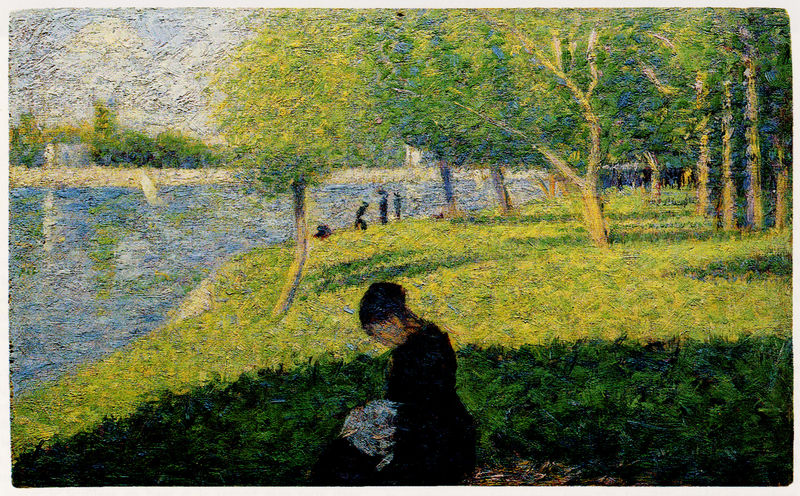
Titel: Couseuse
Künstler: Georges Pierre Seurat
Institution: Privatsammlung
Schlagwörter: baum, blau, dunkel, gemälde, himmel, schatten, wasser, weiß, wolken, baumstämme, bäume, fluss, gelb, grün, impressionismus, landschaft, menschen, ocker, see, sitzen, ufer, äste, braun, frankreich, frau, grau, hell, hintergrund, kleid, licht, paris, schwarz, gras, park, rasen, tuch, wiese, wolke, malerei, tod, trauer, öl, ast, baumstamm, halme, natur, spiegelung, stamm, zweige, gewässer, sommertag, sonne, boote, garten, schiffe, segel, segelboot, sommer, kauern, perspektive, mast, pointilismus, mittag, dunkelgrün, hellgrün, tag, spazieren, französisch, masten, stämme, witwe, grashalme, umriss, segelboote, segeln, zweig, weinen, knien, laubbaum, sonnig, baumgruppe, laubbäume, seurat, sisley, signac, gespiegelt, trauern, sone, pointillismus, georges seurat, erholung, musee d'rsay, szämme, blaupointilismus